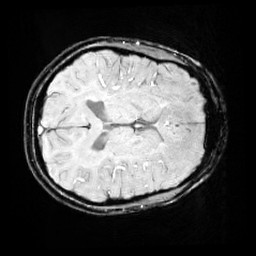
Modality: SWI
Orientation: axial
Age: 11
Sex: female
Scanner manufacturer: siemens
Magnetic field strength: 3 T
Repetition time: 0.027 s
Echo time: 0.02 s